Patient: sex M, age 17
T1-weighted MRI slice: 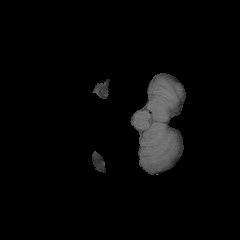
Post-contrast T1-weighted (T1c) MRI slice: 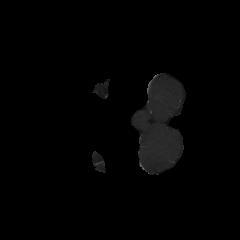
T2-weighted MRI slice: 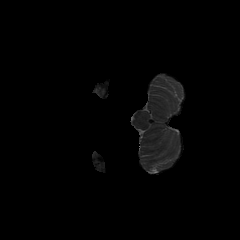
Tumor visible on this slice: no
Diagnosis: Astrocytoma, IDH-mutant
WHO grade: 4